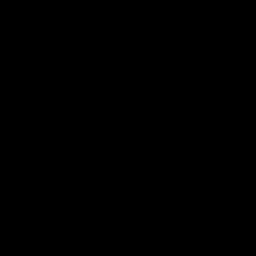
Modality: MD
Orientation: coronal
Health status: healthy
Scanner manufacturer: siemens
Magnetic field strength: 3 T
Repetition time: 12 s
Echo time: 0.092 s